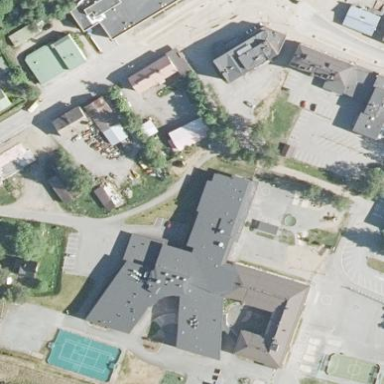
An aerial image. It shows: School.